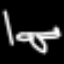
Label: airplane